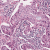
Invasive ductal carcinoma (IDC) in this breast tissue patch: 1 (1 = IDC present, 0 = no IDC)